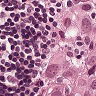
Metastatic tissue present: yes